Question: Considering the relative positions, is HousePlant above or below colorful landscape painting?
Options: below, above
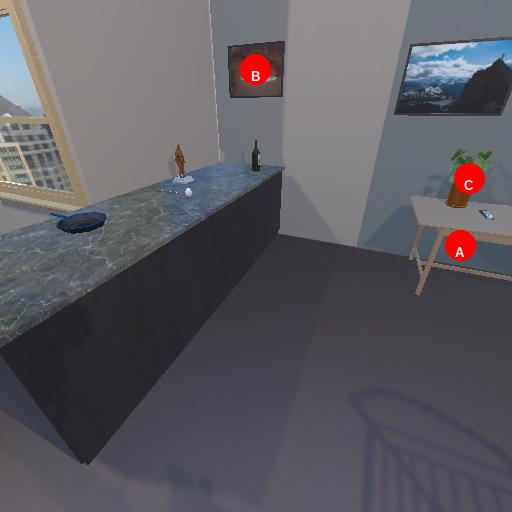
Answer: below